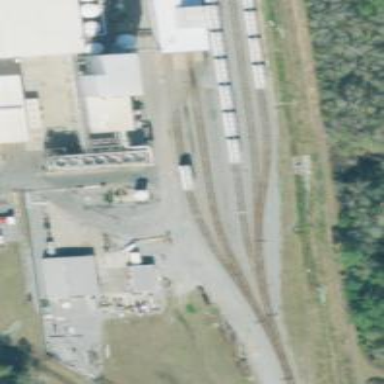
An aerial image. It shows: Railway spur service.